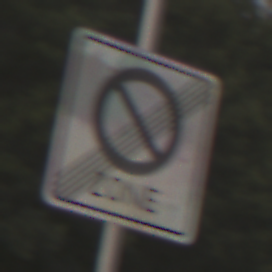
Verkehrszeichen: EndeEingeschraenktesHalteverbotZone
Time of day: SunriseSunset
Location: Outdoor (Nature)
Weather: Clear
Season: NotSpecified
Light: Natural